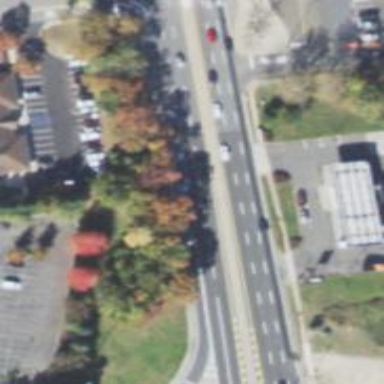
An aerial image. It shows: Asphalt trunk highway.